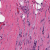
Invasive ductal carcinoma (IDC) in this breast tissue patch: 1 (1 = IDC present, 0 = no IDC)